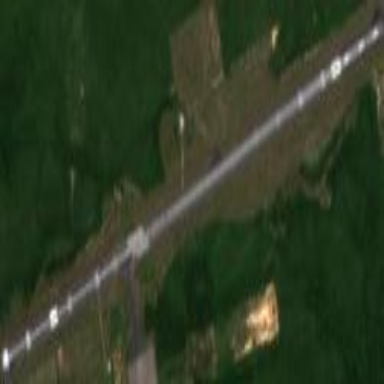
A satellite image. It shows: Asphalt runway at the airport area.